Question: I am new to android. I am trying to create a list from a JSON array from server.
I would likes to show 2 item in a row like the following image, and the third one will fall under the 1 and fourth one under two. Just like "float:left" in CSS.
I am using LinearLayout inside a ScrollView. I am confused how to arrange the dynamically created LinearLayout like the image ?
Thanks in advance
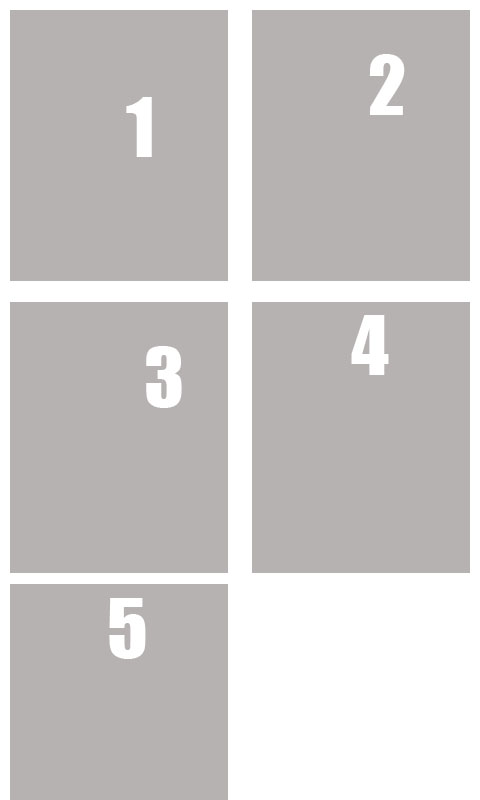
Answer: Create an outer LinearLayout with orientation set to vertical.
Create the rest of the LinearLayouts(for each row) in the loop. If index%2 (2 can be replaced with any other constant that determines the number of vies on the row) is 0, create a new layout and add the items to it, else create a new layout. The inner layouts created in the loop should have orientation set to horizontal. Also, keep adding each inner layout after they are created.
You can make use of GridView/ListView straight away so as to reduce the complexity of the code and if there is no specific reason to use a Linear Layout. There are lots of tutorials that will help you in achieving this.